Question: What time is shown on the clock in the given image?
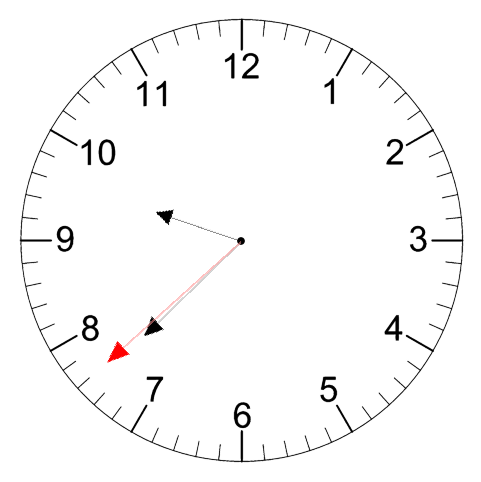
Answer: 09:37:38